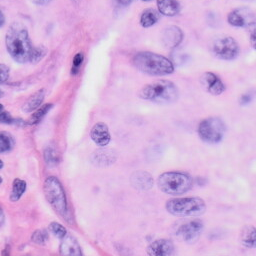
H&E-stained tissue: Skin